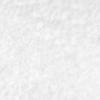
Label: no_change